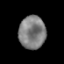
Tissue: prostate
Cell type: T cells
Senescence score: 0.3328
Nuclear area (px): 866
Mean DAPI intensity: 126.386